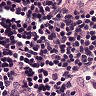
Metastatic tissue present: no